Question: I am creating an API where I have 3 tables called User, Book and Status. And I want to create a combined table User_Book_Status. I am not sure how to implement this in JPA. I think all tables have M:N relationship with each other. How should I join these 3 tables?
Here is my design for the database.

'User.java'
'''
import javax.persistence.*;
@Entity
@Table(name = "users")
public class User {
@Id
@GeneratedValue(strategy = GenerationType.SEQUENCE)
private long id;
@Column(nullable = false)
private String username;
@Column(nullable = false)
private String password;
public User() {}
//Getters and setters omitted.
}
'''
'Book.java'
'''
import javax.persistence.*;
@Entity
@Table(name = "books")
public class Book {
@Id
@GeneratedValue(strategy = GenerationType.SEQUENCE)
private long id;
@Column(nullable = false)
private String title;
@Column(nullable = false)
private String author;
@Column(nullable = false)
private int pages;
public Book() {}
//Getters and setters omitted.
}
'''
'Status.java'
'''
import javax.persistence.*;
@Entity
public class Status {
public enum ReadingStatus {READING,
FINISHED,
ONHOLD}
@Id
@GeneratedValue(strategy = GenerationType.AUTO)
private long id;
@Enumerated(EnumType.STRING)
private ReadingStatus status;
}
'''
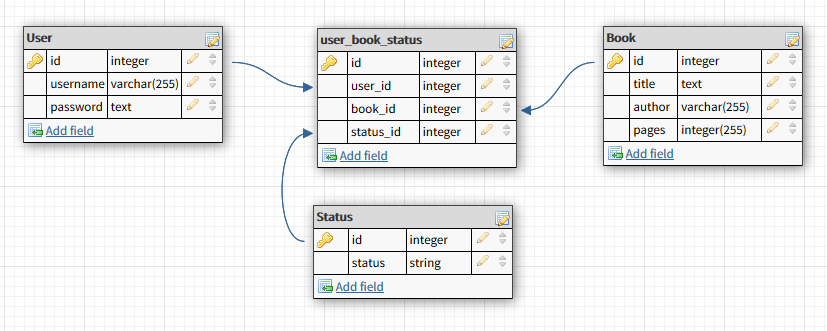
Answer: here is an example of how to implement your solution already working:
'''
import javax.persistence.Entity;
import javax.persistence.GeneratedValue;
import javax.persistence.GenerationType;
import javax.persistence.Id;
import javax.persistence.JoinColumn;
import javax.persistence.ManyToOne;
import javax.persistence.Table;
@Entity
@Table(name = "user_book_status")
public class UserBookStatus {
@Id
@GeneratedValue(strategy = GenerationType.AUTO)
private long id;
@ManyToOne
@JoinColumn(name = "user_id")
private User user;
@ManyToOne
@JoinColumn(name = "book_id")
private Book book;
@ManyToOne
@JoinColumn(name = "status_id")
private Status status;
}
'''
@Table to specify the name of the Table, so you can change the name of the entity freely.
@ManyToOne means that you can have many records of UserBookStatus for a single user, or book or status.
@JoinColumn use to specify the name of the column in your entity that maps to the @Id from the entity (User,Book,Status) you are referencing.